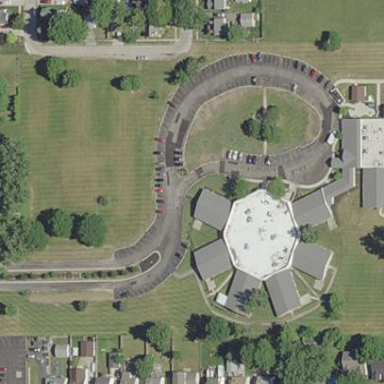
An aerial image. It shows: Nursing home.